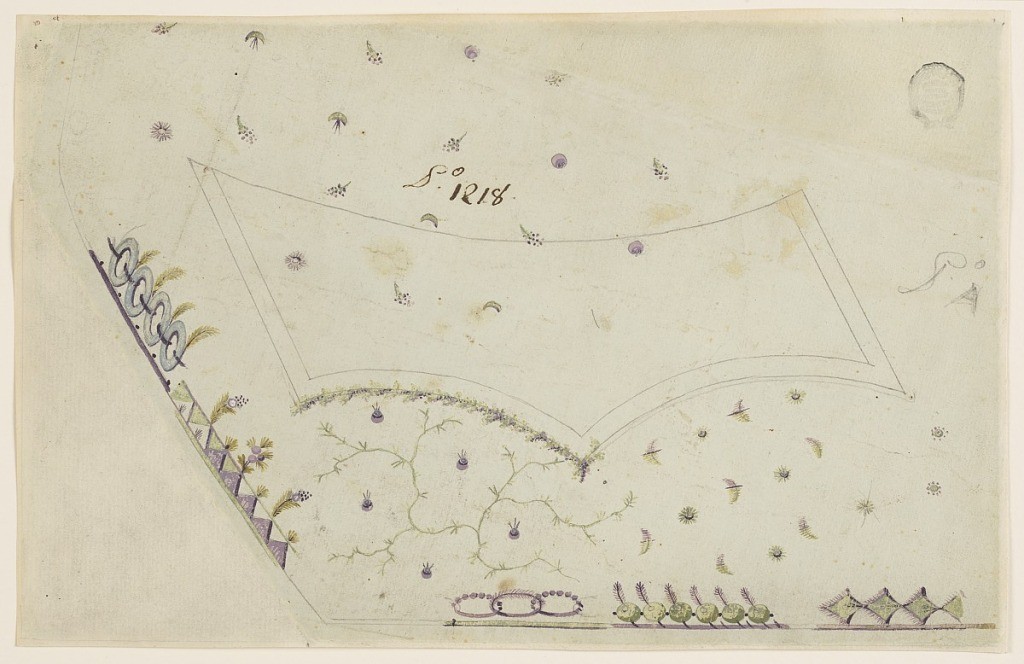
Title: Design for the Embroidery of a Man's Waistcoat of Pattern No. 1216 of the "Fabrique de St. Ruf"
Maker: Fabrique de Saint Ruf, Lyon, France
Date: ca. 1785
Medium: Graphite, brush and gouache on grayish paper
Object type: Drawing
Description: Five suggestions are made for the outer border. Two of them show chain motifs, one a zigzag motif, another one a string of beads with leaves, the last one a row of feathery lozenges. Stray pattern of four alternative designs is shown, one of them is connected with leaf boughs.